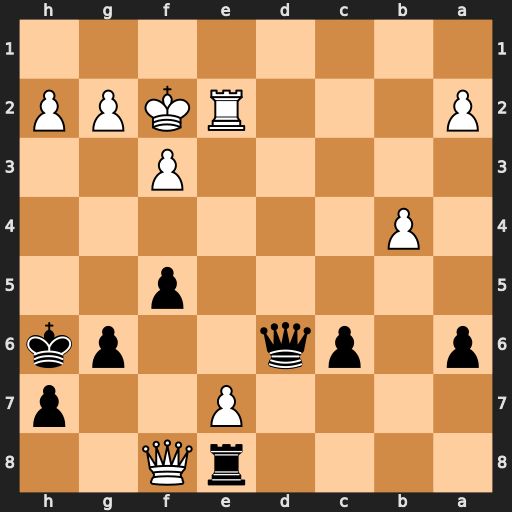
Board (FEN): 4rQ2/4P2p/p1pq2pk/5p2/1P6/5P2/P3RKPP/8
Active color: b
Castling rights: -
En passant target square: -
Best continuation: Rxf8 exf8=Q+ Qxf8